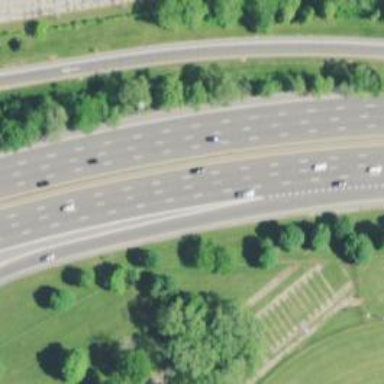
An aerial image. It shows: Motorway.